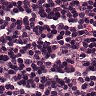
Metastatic tissue present: no